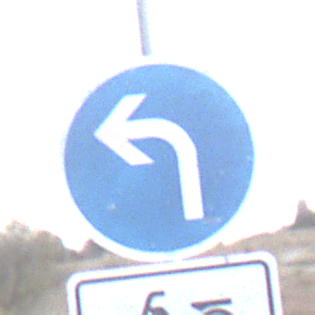
Verkehrszeichen: VorgeschriebeneFahrtrichtungLinks
Zusatzzeichen unten: EinspurigeFahrzeugeFrei2
Umgebung: Outdoor, Suburban
Tageszeit: SunriseSunset
Wetter: Clear
Licht: Natural
Jahreszeit: NotSpecified
Kontrast: LowContrast